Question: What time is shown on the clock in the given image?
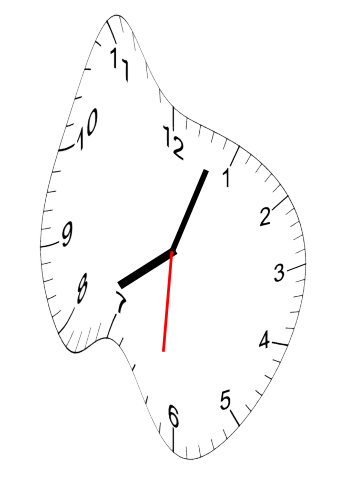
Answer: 08:03:31